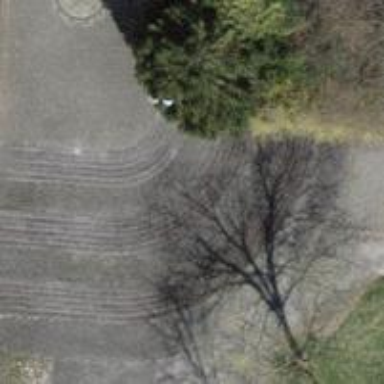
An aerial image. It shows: Service road with surface made of paving stones.